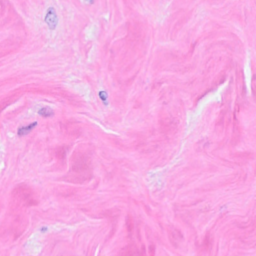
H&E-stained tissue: Breast